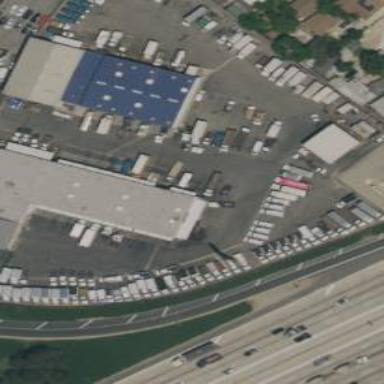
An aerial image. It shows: Commercial building.